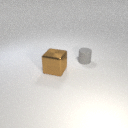
large brown metal cube to the left of small gray rubber cylinder